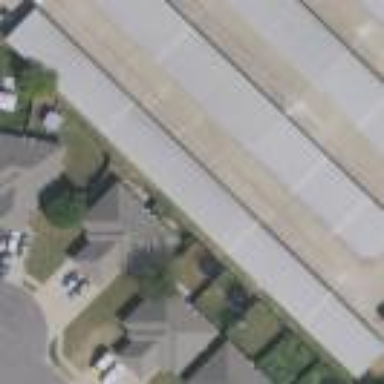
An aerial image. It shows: Warehouse.